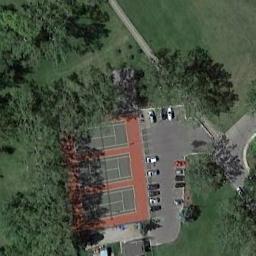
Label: tennis_court